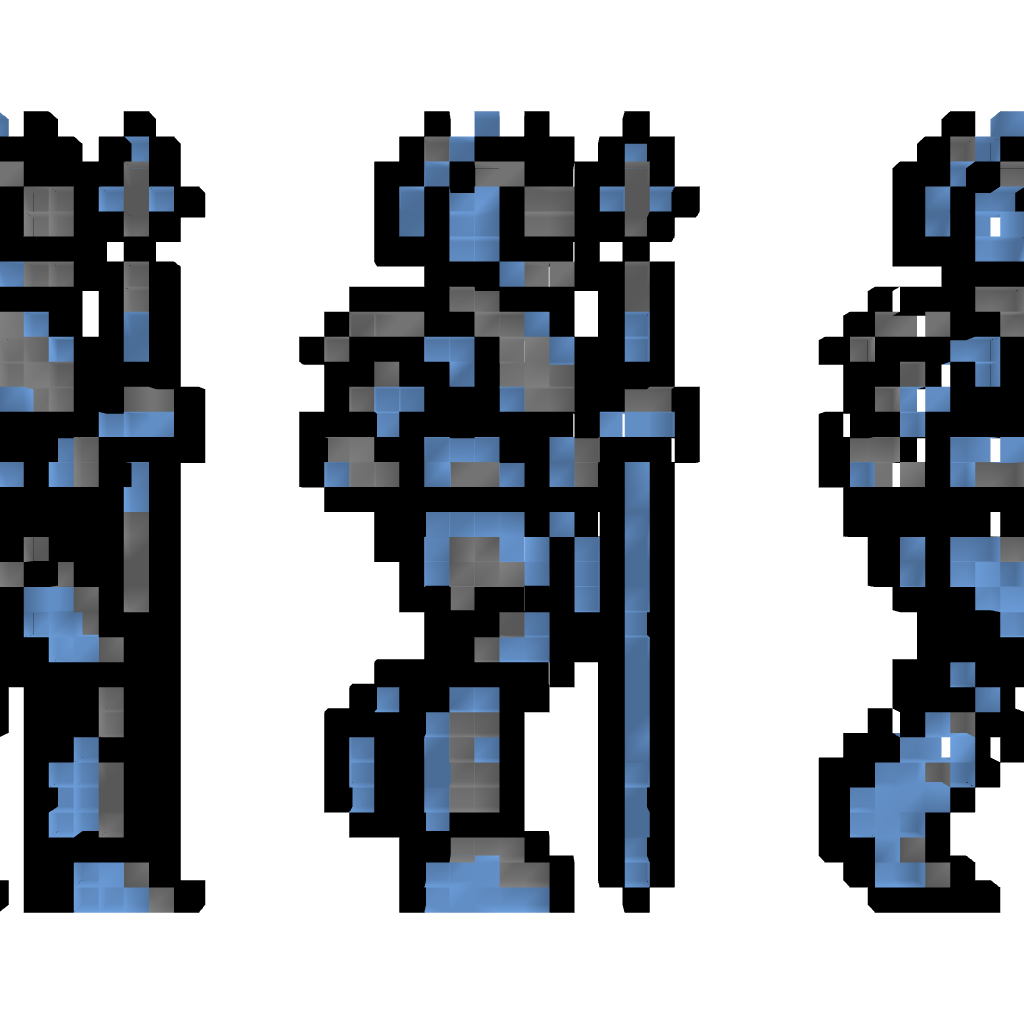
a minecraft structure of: Armor From Castlevania 1 bad low quality